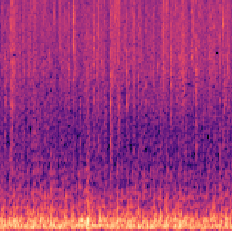
Sound class: Fire crackling